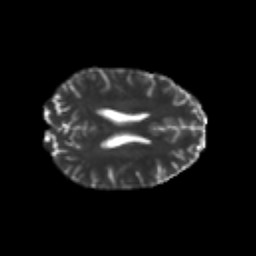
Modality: T2w
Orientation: axial
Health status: healthy
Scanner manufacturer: philips
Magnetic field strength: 3 T
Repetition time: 6.964 s
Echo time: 0.092 s